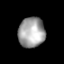
Tissue: lung
Cell type: Epithelial cells
Senescence score: 0.5859
Nuclear area (px): 784
Mean DAPI intensity: 161.788